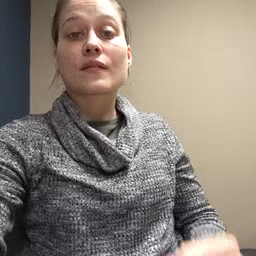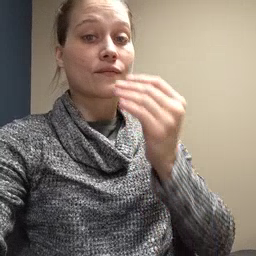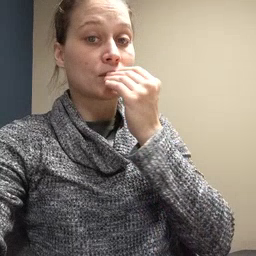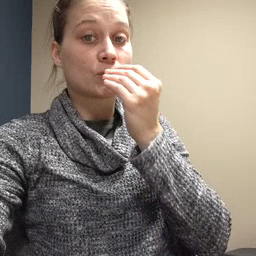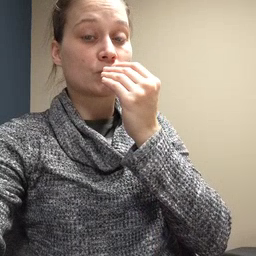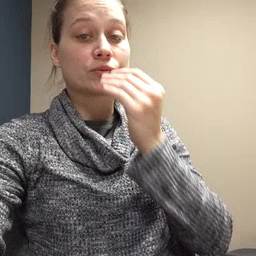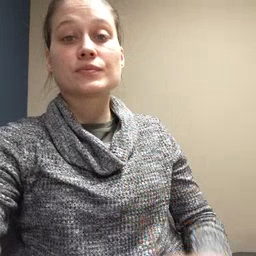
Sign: food